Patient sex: M
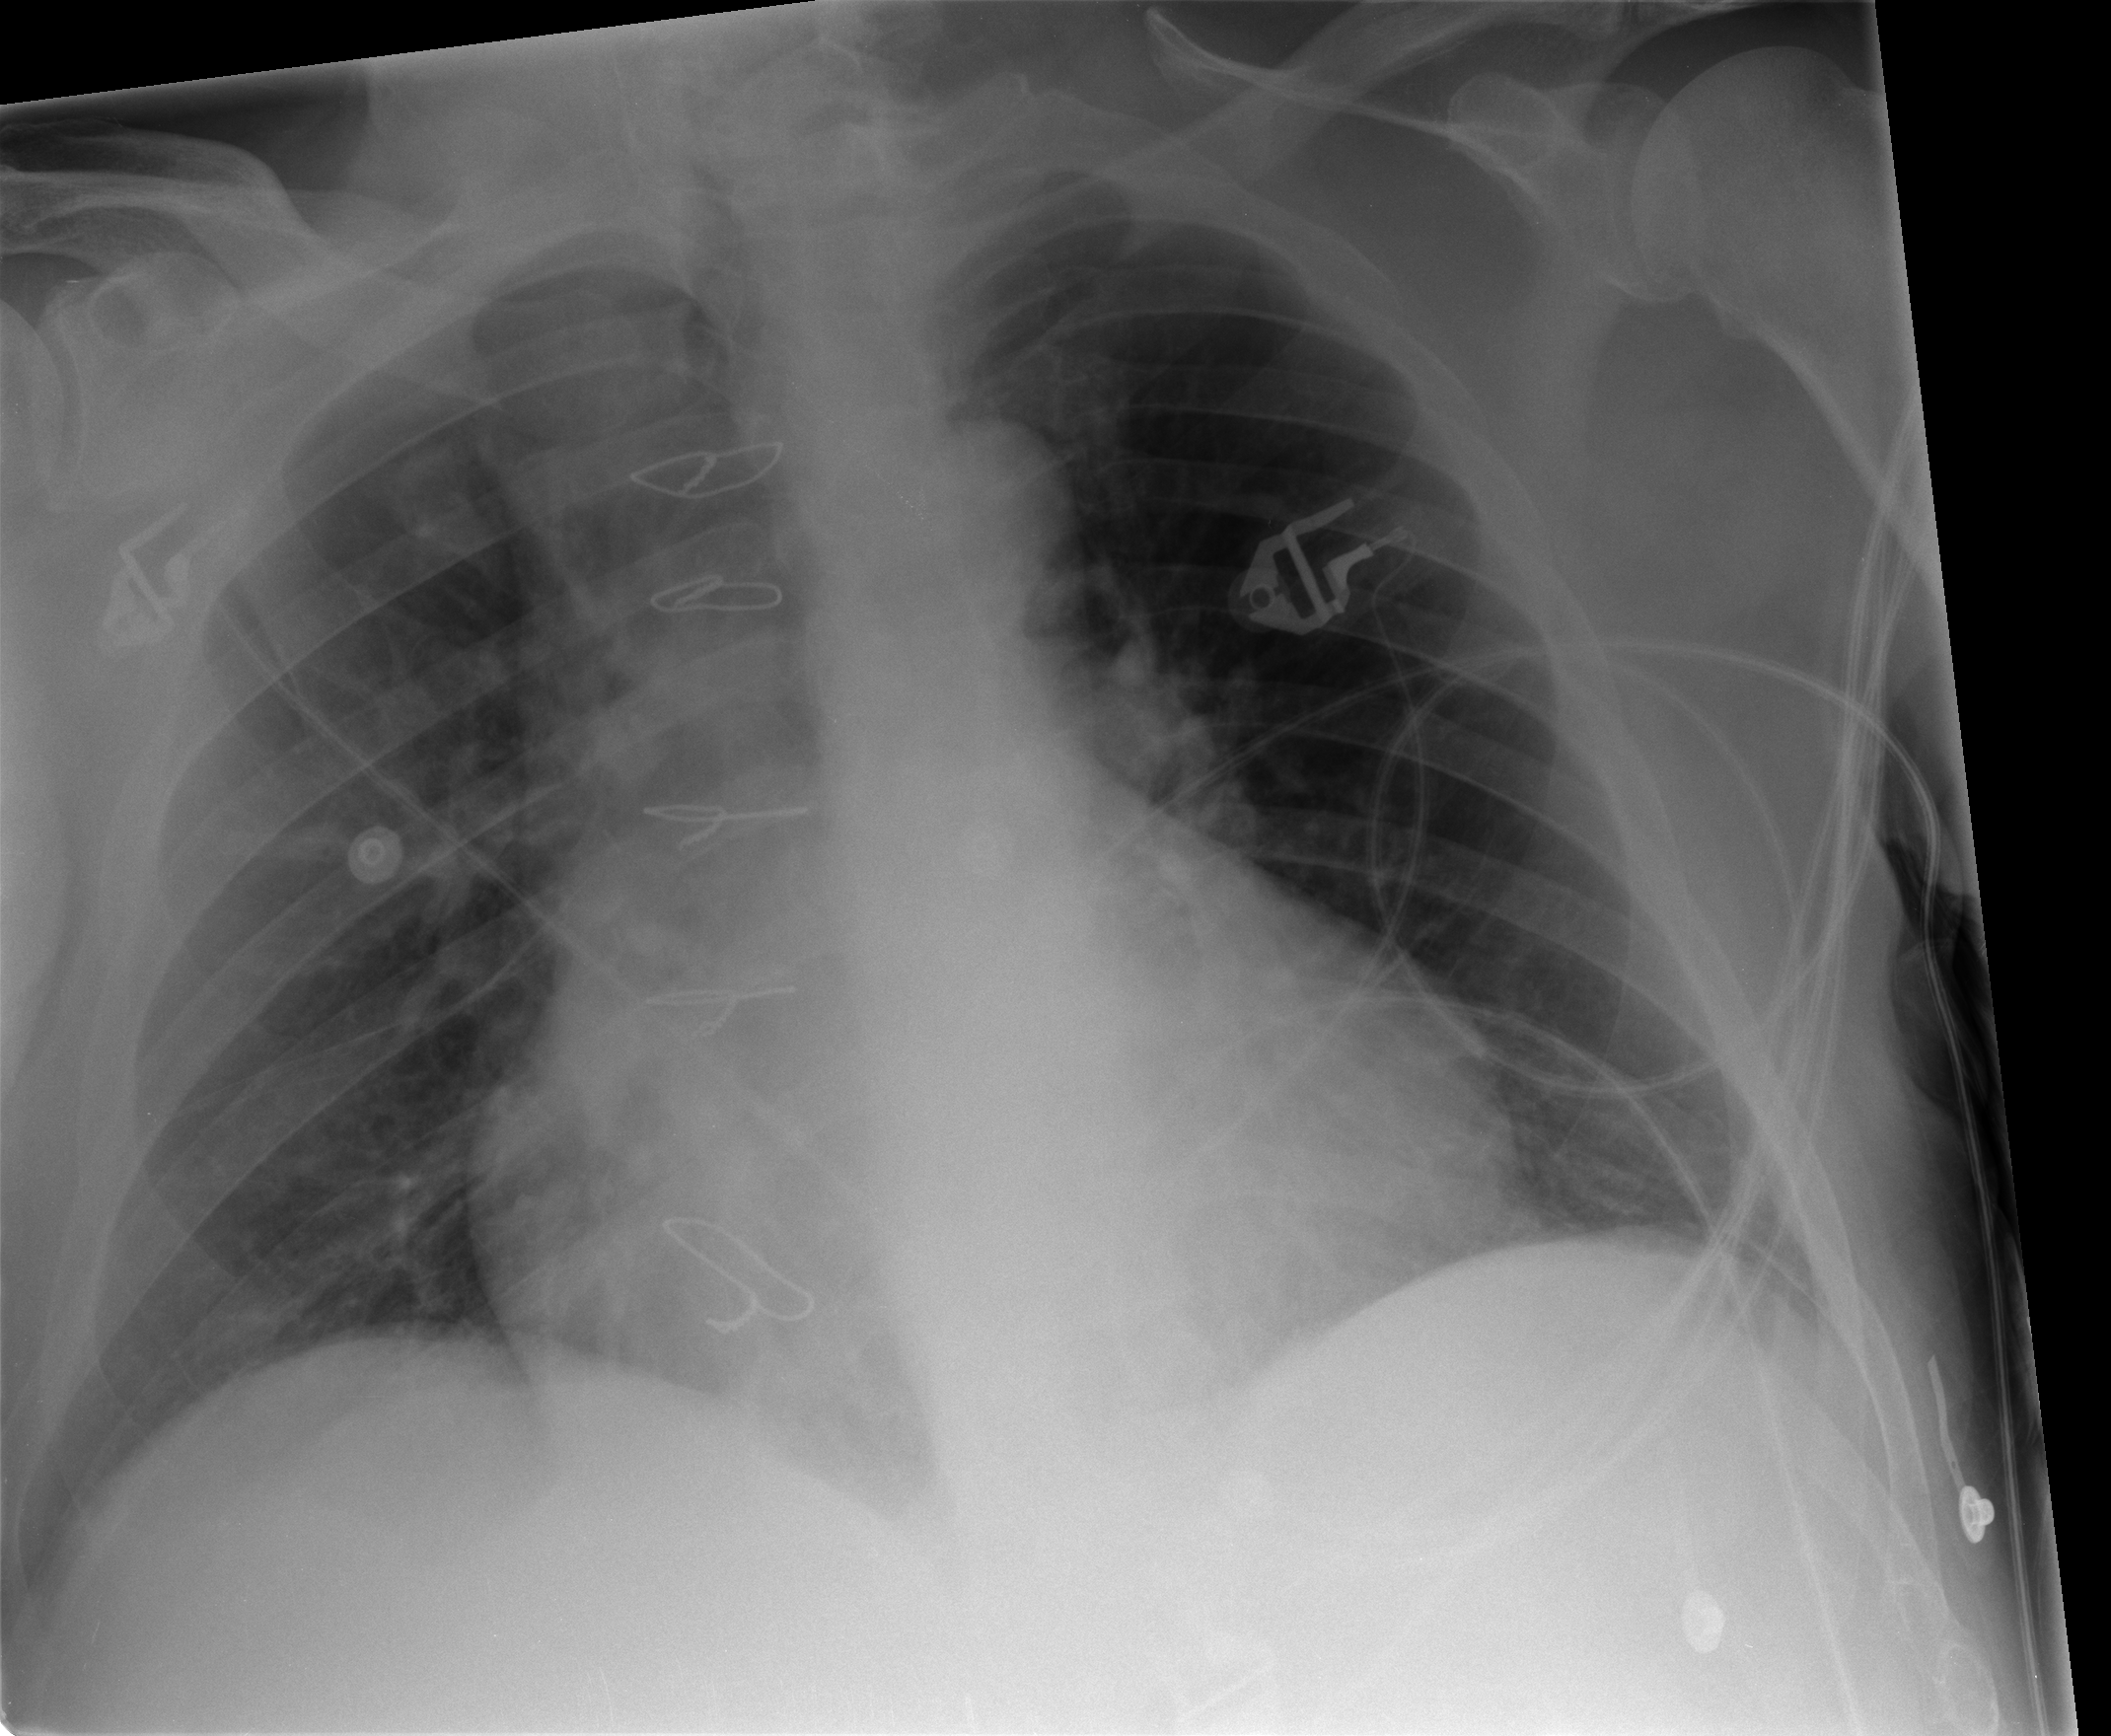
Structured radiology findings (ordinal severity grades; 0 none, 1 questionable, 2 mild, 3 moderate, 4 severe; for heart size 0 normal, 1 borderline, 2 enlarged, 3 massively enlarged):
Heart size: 2
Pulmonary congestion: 0
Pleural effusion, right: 0
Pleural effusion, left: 0
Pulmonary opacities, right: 0
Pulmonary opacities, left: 0
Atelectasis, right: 2
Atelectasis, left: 2